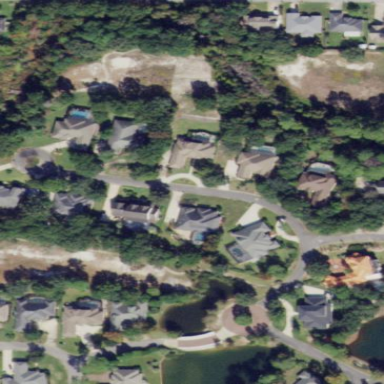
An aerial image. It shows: This residential area consists of single-family homes.